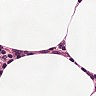
Metastatic tissue present: no